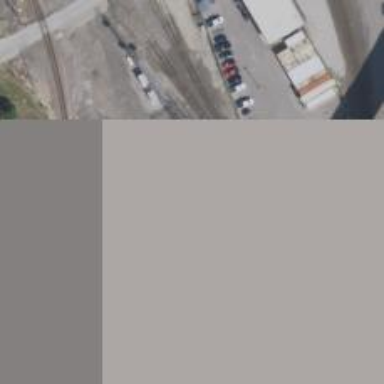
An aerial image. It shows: Abandoned railway siding.